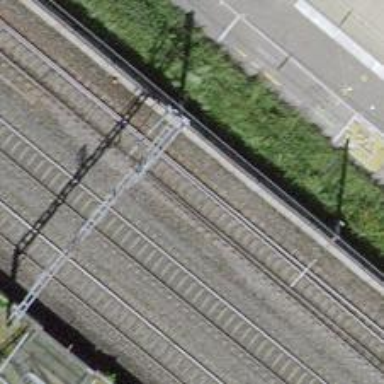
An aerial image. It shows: Railway switch.